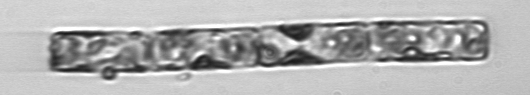
Label: Guinardia_delicatula